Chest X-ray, AP view. Patient: 41 years old, sex M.
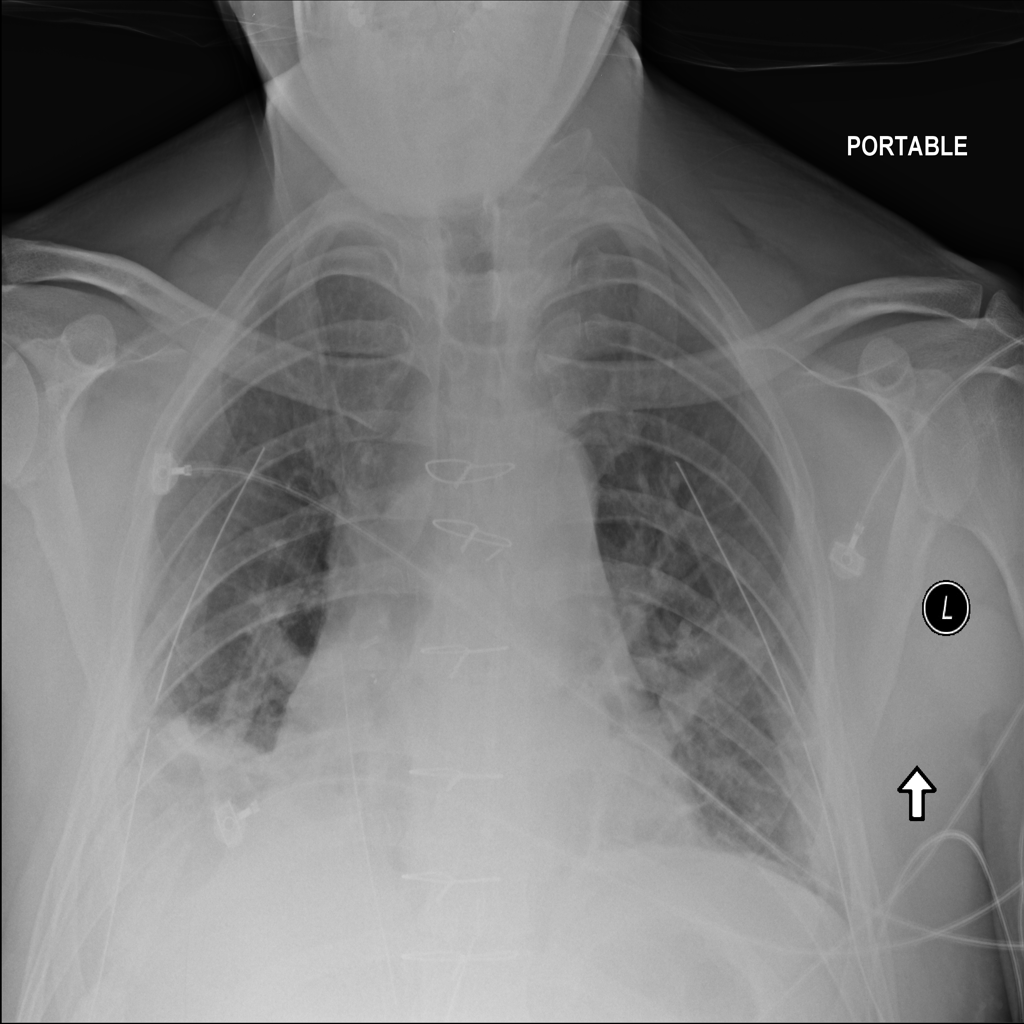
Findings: Consolidation